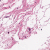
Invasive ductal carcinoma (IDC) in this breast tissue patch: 0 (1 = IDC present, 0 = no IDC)